Can you highlight the differences in these two pictures?
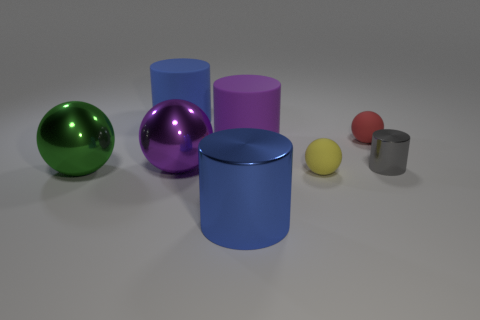
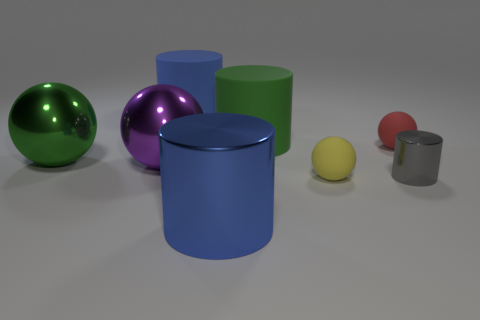
the purple rubber cylinder became green
the purple rubber object changed to green
the big purple rubber cylinder turned green
the large purple matte cylinder that is behind the tiny metallic thing changed to green
the big purple matte cylinder behind the small shiny thing changed to green
the large purple rubber cylinder that is to the right of the big purple sphere changed to green